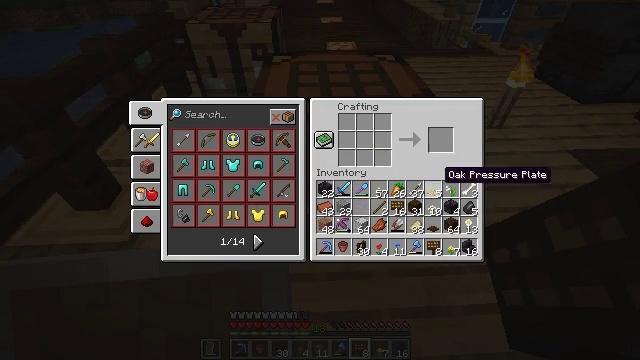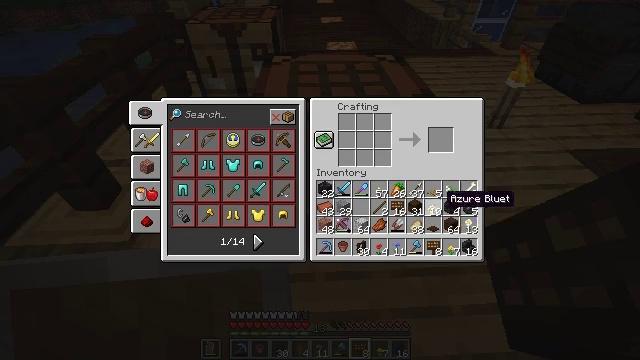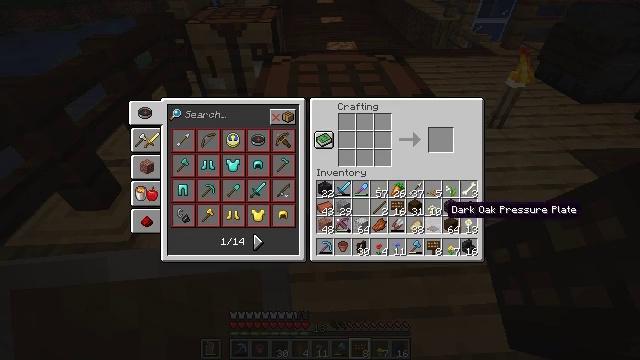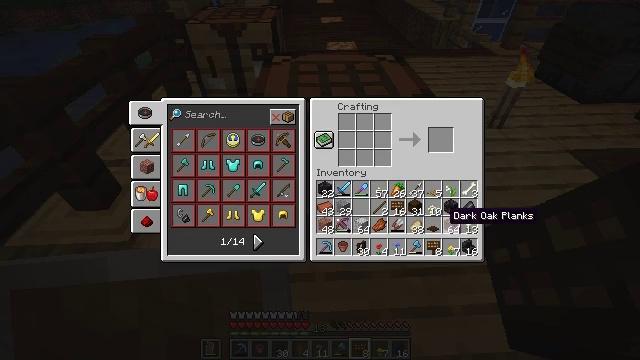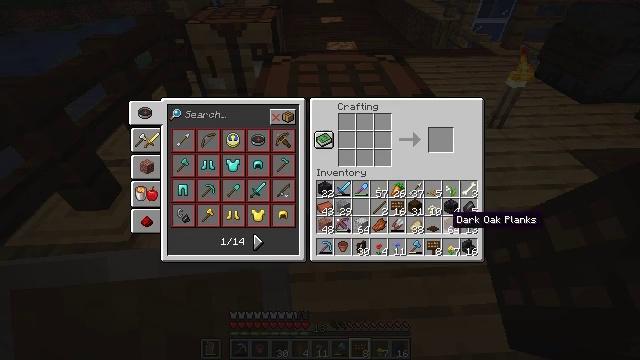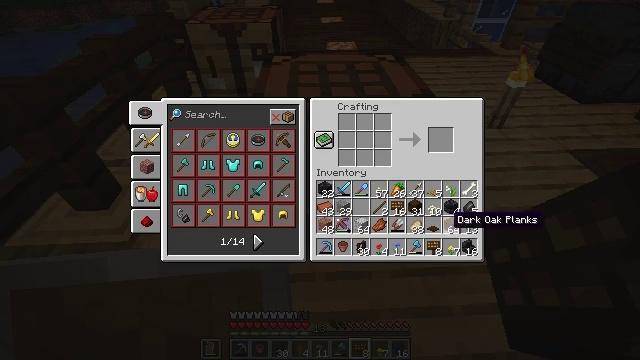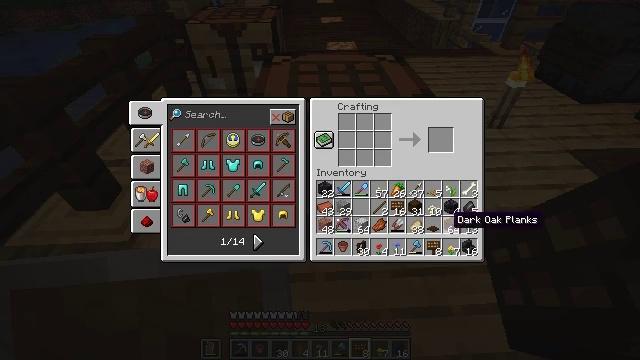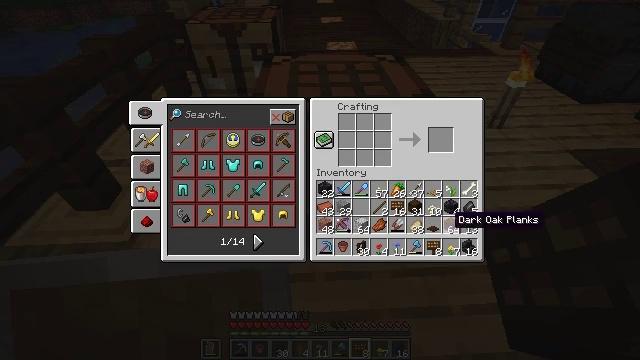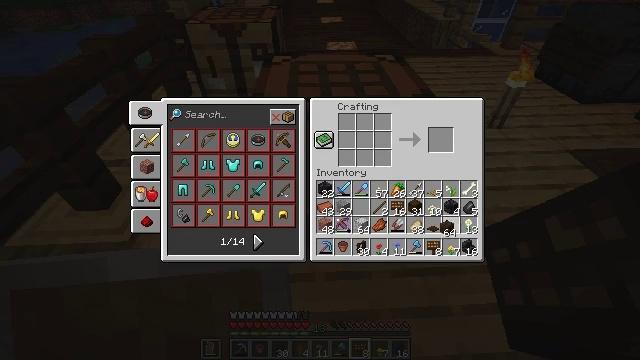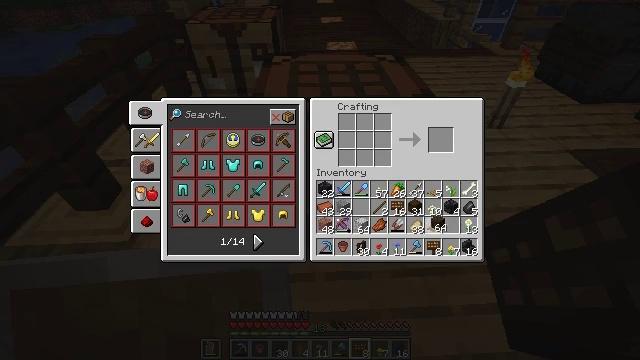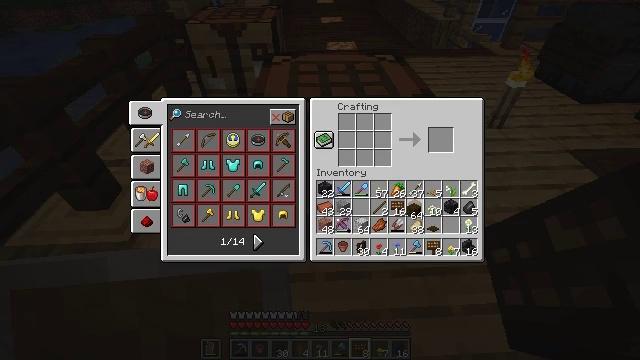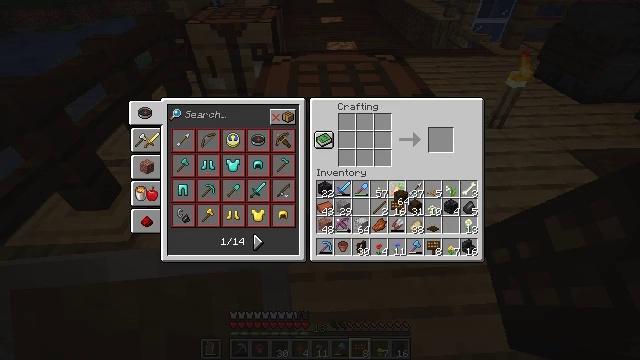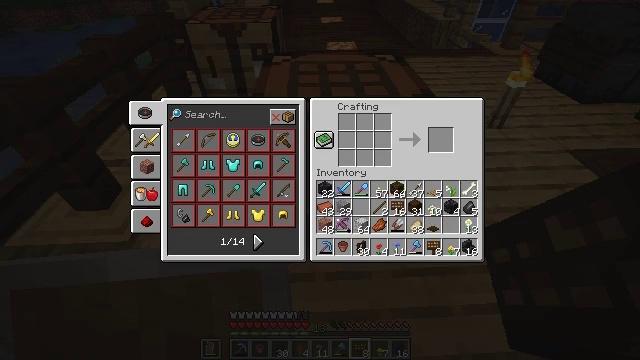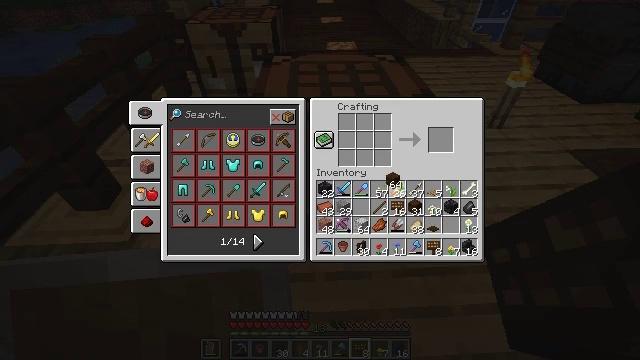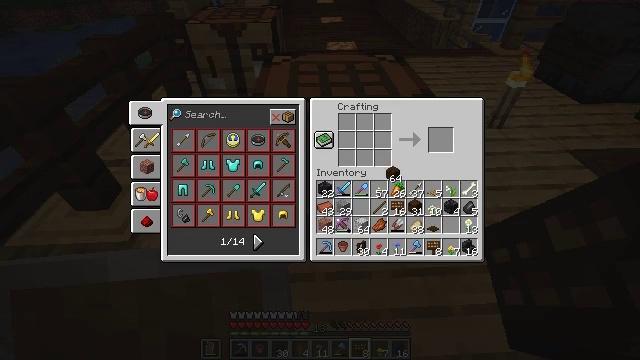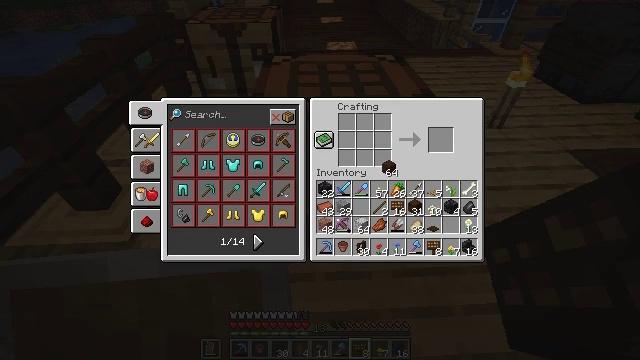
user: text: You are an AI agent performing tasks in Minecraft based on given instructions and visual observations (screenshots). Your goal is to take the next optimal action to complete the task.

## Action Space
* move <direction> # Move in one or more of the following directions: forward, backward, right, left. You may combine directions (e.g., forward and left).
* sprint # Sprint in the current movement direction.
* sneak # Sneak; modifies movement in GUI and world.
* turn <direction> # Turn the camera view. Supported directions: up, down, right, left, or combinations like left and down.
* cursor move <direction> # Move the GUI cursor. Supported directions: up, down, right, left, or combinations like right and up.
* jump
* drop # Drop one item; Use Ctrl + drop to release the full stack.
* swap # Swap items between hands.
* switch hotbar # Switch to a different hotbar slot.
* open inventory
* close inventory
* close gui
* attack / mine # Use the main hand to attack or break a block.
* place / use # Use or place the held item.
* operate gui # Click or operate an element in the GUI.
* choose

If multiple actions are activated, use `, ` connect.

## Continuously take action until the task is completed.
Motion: motion action
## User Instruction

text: Take dark oak planks to craft a dark oak pressure plate.
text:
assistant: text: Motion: sneak, cursor move down, open gui
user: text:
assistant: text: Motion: cursor move down
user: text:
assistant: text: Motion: no_op
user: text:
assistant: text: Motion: no_op
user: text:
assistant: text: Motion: no_op
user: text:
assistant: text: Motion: no_op
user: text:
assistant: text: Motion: no_op
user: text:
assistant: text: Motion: operate gui
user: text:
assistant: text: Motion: cursor move left, operate gui
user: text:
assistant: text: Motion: cursor move left and up, operate gui
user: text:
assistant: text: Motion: cursor move left and up
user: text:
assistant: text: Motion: cursor move up
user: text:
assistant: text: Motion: cursor move up
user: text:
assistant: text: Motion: no_op
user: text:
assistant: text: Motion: no_op
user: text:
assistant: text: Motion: no_op
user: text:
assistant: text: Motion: no_op
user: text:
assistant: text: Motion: no_op
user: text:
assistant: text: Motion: operate gui
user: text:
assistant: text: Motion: operate gui
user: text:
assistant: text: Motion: operate gui
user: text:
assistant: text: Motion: cursor move left, operate gui
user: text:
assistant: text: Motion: operate gui
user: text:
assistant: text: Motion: operate gui
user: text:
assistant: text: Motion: operate gui
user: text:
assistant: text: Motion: operate gui
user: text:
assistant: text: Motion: operate gui
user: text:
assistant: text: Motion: operate gui
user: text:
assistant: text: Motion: operate gui
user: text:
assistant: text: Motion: cursor move right